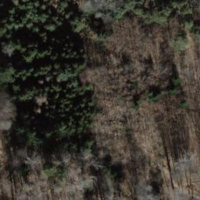
EUNIS habitat code: 41
Species observed at this site:
Lathyrus vernus